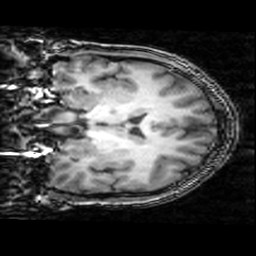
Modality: T1w
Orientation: coronal
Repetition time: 0.008948 s
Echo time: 0.001784 s